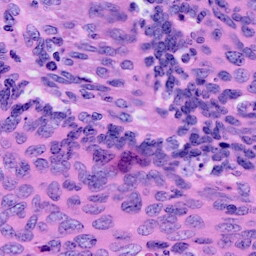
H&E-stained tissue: Cervix